Interaction volume radius: 5 \u00c5
Interaction volume height: 15 \u00c5
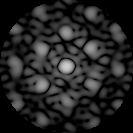
Disorder parameter: 0.3436